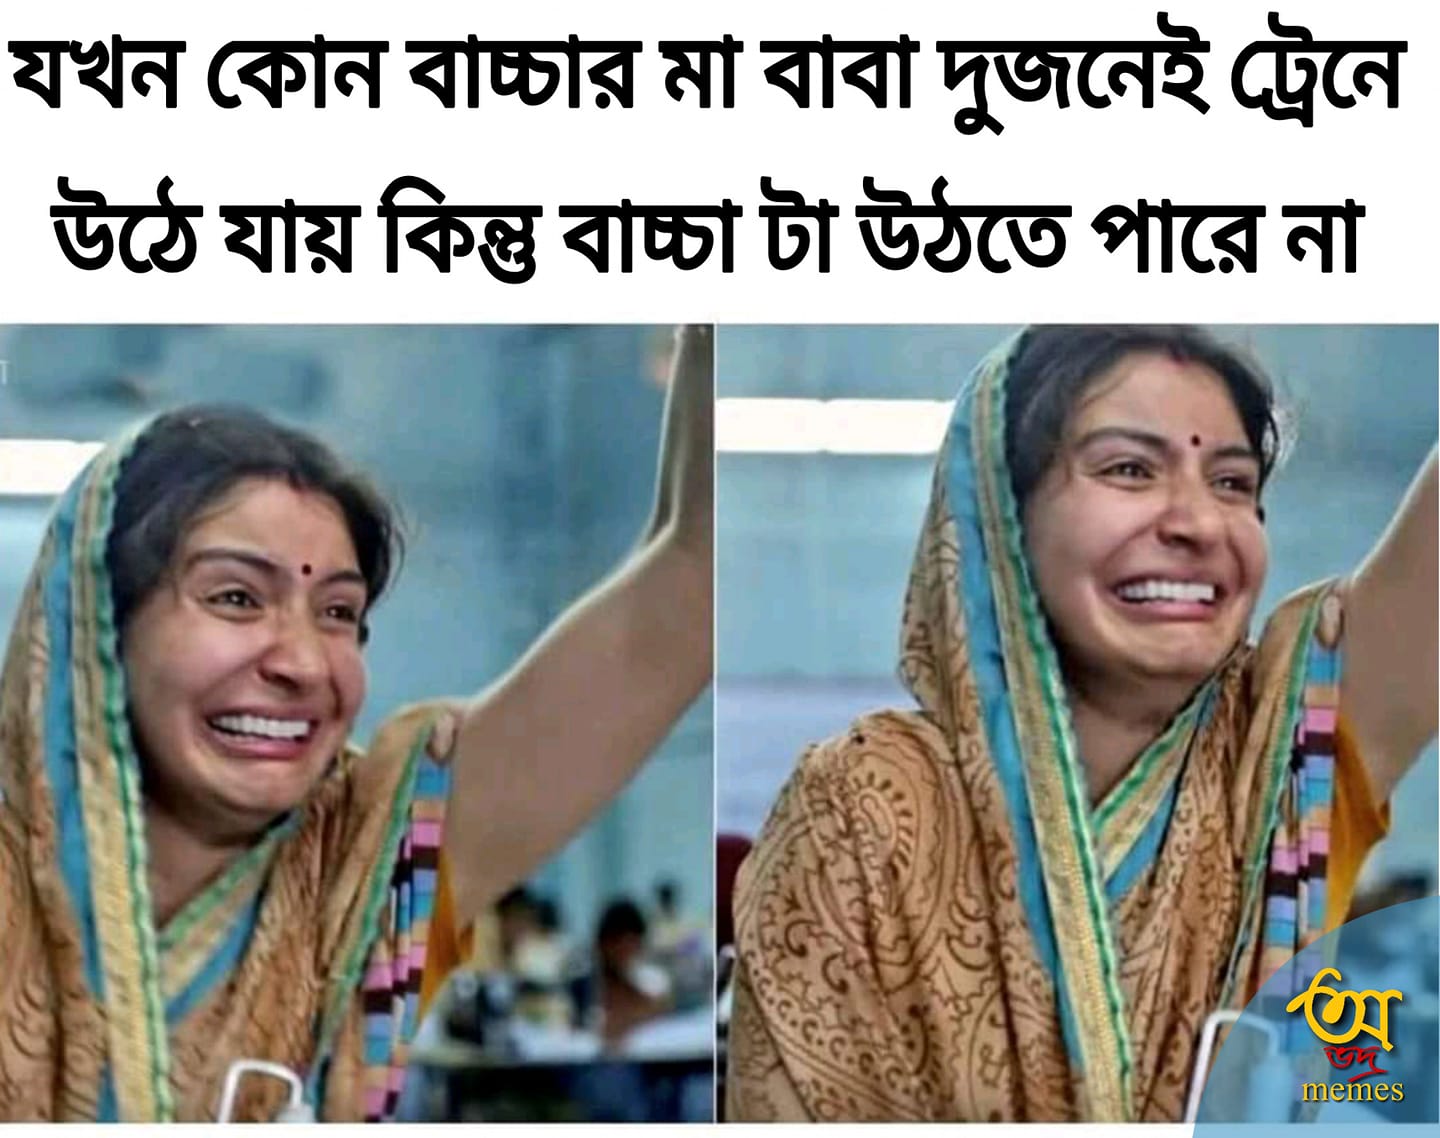
Text: যখন কোন বাচ্চার মা বাবা দুজনেই ট্রেনে উঠে যায় কিন্তু বাচ্চা টা উঠতে পারে না
Label: Non Hate